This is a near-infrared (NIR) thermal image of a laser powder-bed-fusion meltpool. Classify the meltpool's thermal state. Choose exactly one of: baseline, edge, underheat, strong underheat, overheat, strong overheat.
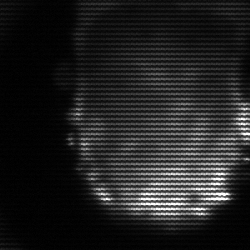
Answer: baseline